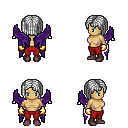
a pixel art fantasy rpg character, female body template, human, tanned skin, purple wings, red pants, white pageboy hairstyle, gold gloves, maroon shoes, four views (front, back, left, right), 2x2 character sprite sheet, small pixel art, hard edges, no anti-aliasing